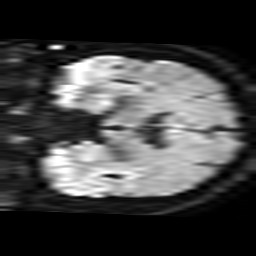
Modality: TRACE
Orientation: coronal
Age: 70
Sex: male
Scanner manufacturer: philips
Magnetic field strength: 3 T
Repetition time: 3.932 s
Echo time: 0.06069 s